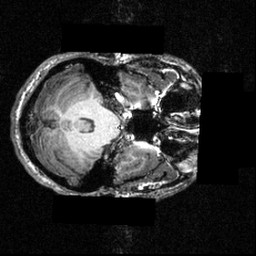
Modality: T1w
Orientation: axial
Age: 26
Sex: male
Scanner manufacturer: siemens
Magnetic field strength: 3.951 T
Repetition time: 1.5 s
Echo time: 0.00335 s